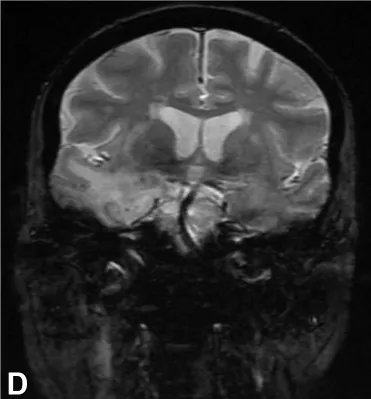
Radiation Necrosis. Magnetic resonance images at presentation of a 73-year-old female with a history of trigeminal neuralgia, which was treated previously by TomoTherapy radiosurgery, shows significant mass effect in close proximity to Meckel's cave. Coronal T2-weighted image. Used with permission from Barrow Neurological Institute.
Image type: radiology (mri)